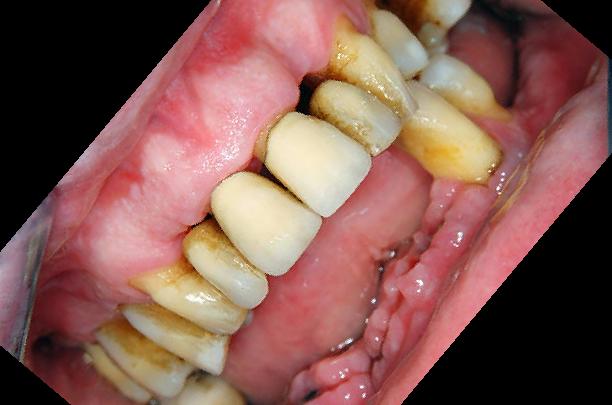
Condition: hypodontia